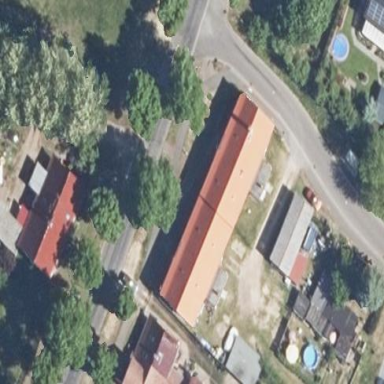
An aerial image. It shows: Residential building with gabled roof covered in red roof tiles. The building itself is gray in color.